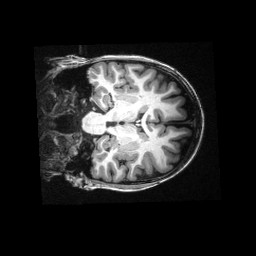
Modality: T1w
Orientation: coronal
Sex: male